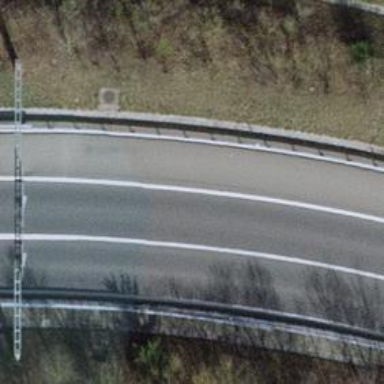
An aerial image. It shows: Motorway link.